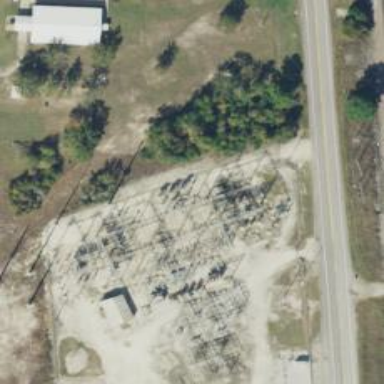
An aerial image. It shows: Switch for power supply.